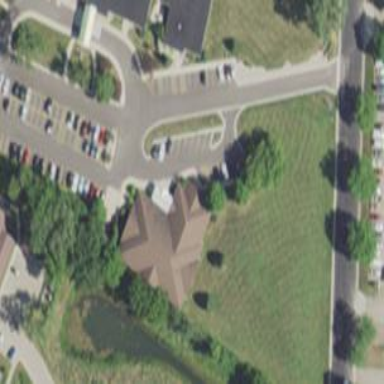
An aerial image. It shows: Clinic.